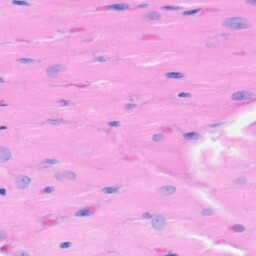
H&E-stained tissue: Heart